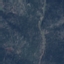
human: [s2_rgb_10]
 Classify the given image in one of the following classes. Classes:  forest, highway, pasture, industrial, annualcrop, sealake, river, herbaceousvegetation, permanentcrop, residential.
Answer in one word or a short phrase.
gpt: HerbaceousVegetation